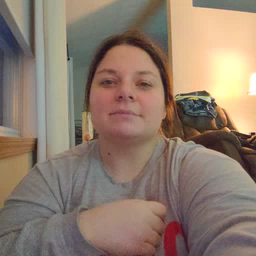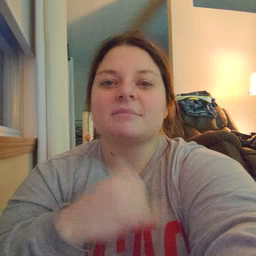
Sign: now